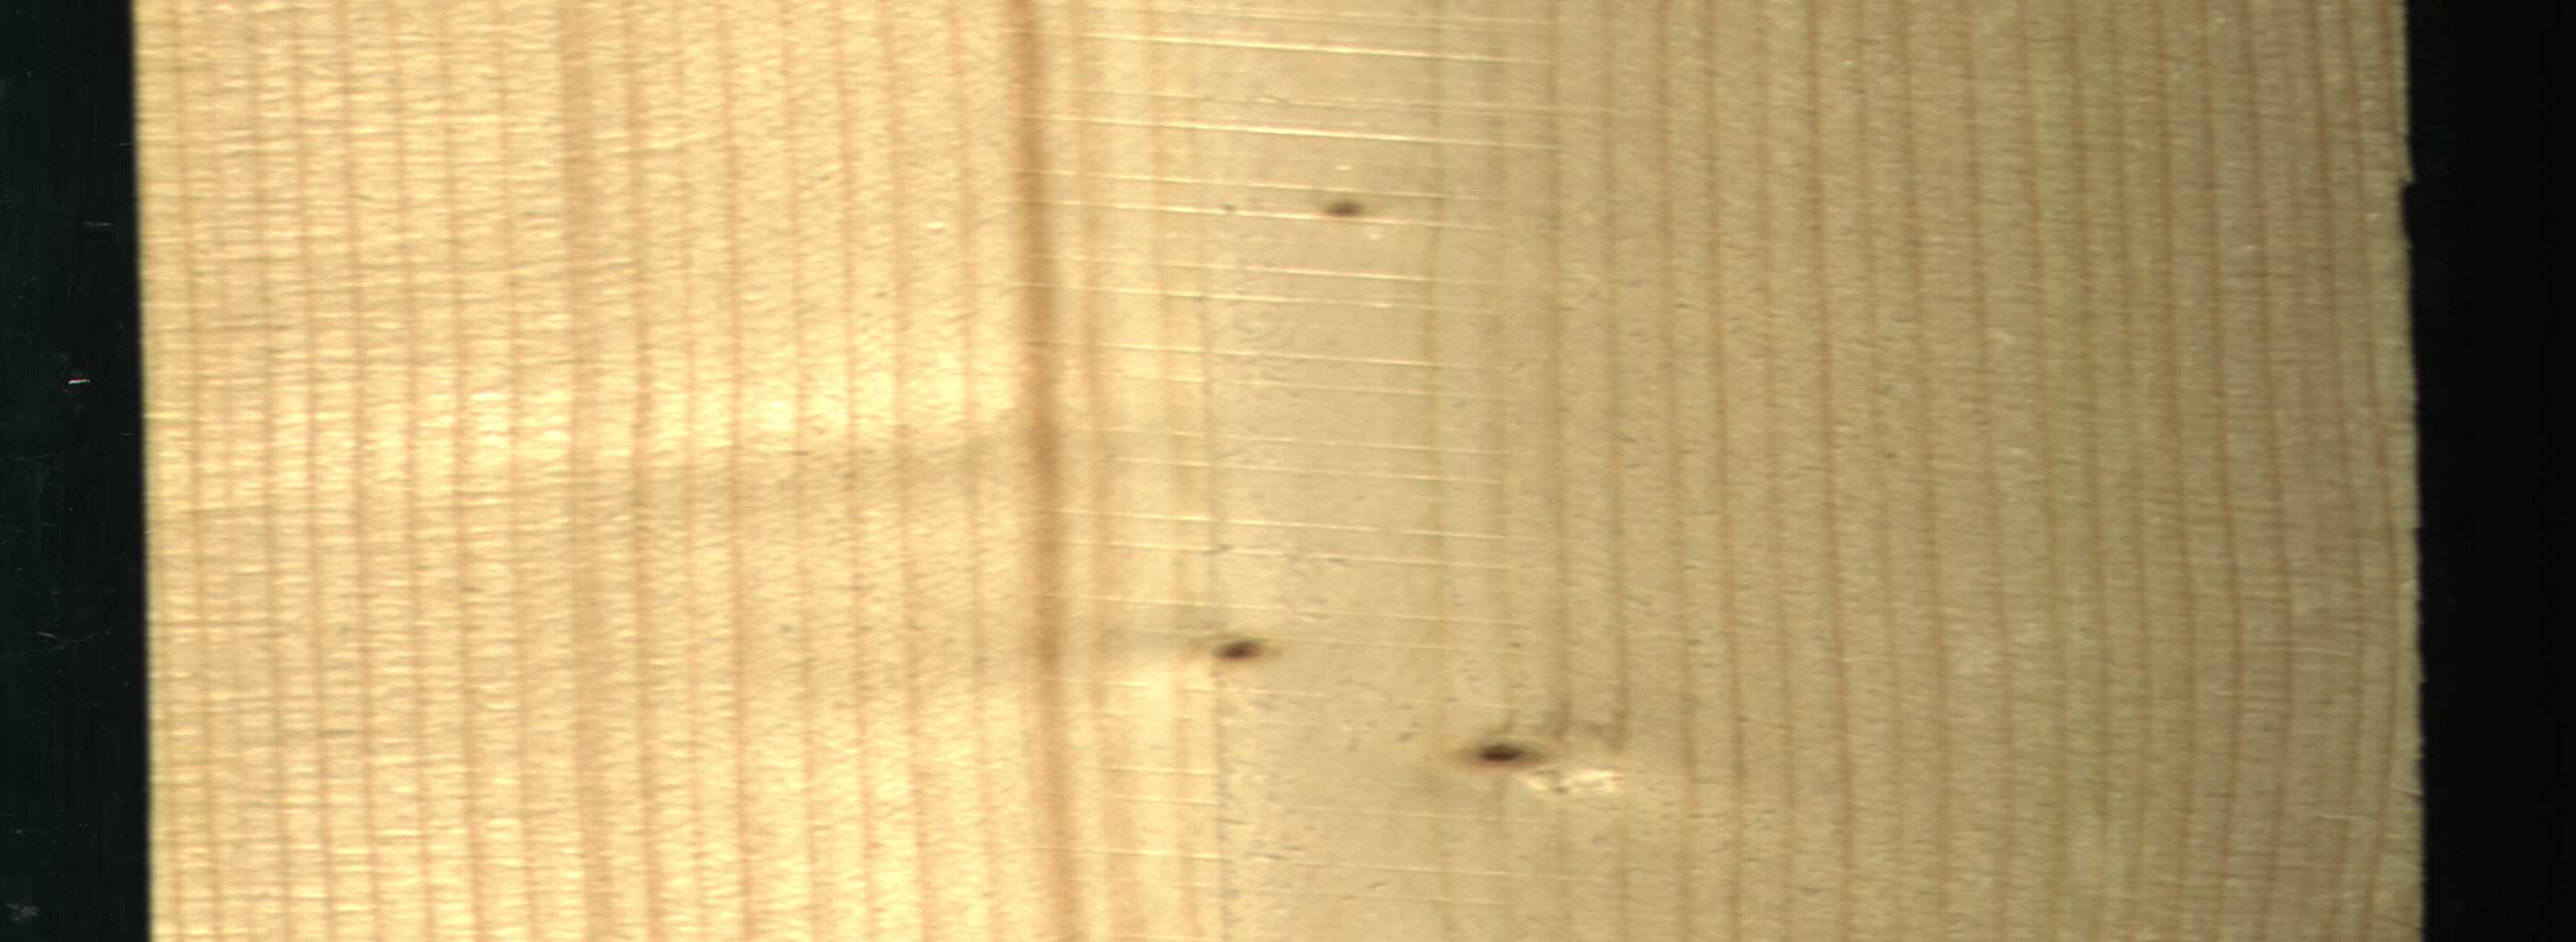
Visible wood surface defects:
Dead_Knot
Dead_Knot